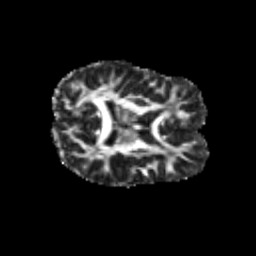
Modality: FA
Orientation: axial
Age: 28
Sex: female
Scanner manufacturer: siemens
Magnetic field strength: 3 T
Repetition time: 3.5 s
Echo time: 0.113 s